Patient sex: M
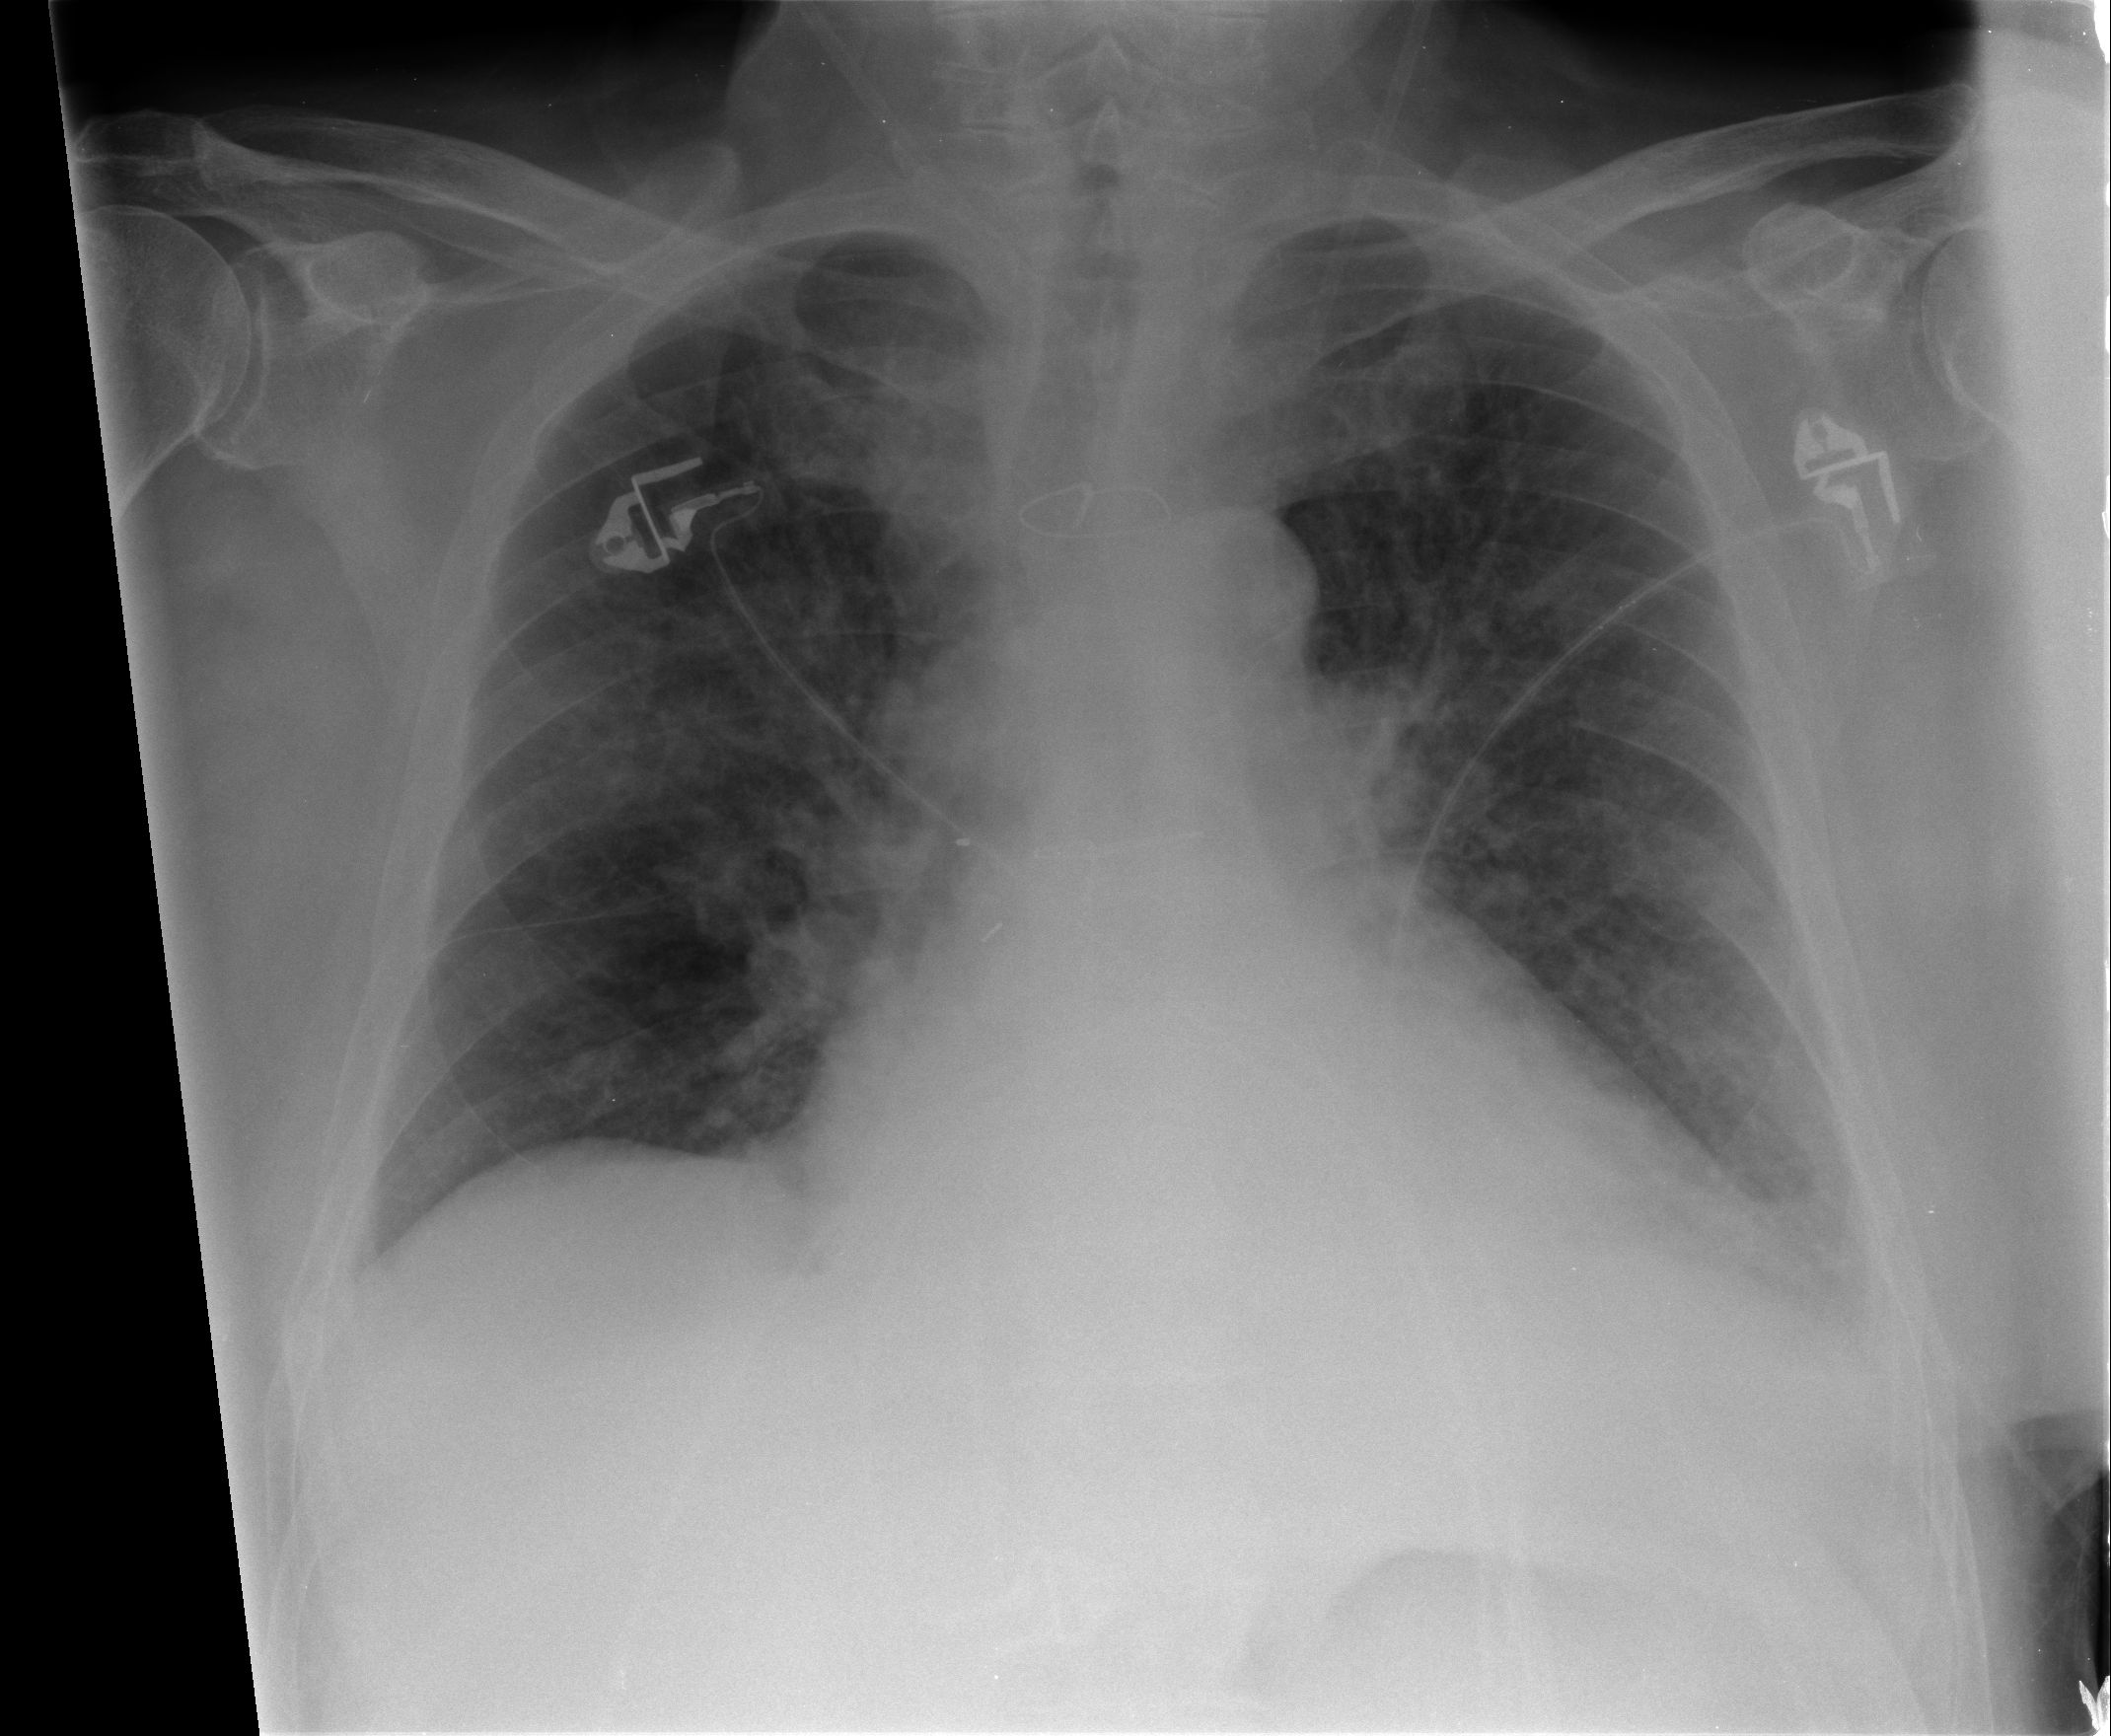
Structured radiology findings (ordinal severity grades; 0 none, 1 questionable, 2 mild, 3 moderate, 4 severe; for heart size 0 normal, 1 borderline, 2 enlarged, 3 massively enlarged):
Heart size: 2
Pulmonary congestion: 2
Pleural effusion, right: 0
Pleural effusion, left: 2
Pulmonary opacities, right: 0
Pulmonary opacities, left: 0
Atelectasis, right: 1
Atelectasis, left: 2